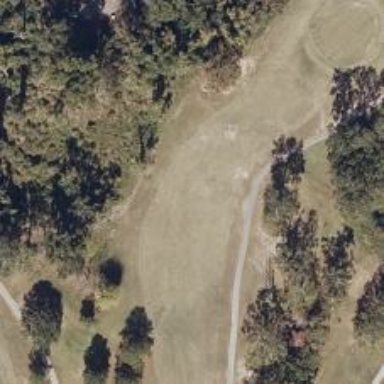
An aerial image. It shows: Golf hole.